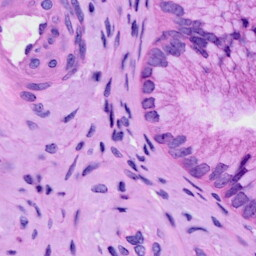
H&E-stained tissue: Cervix